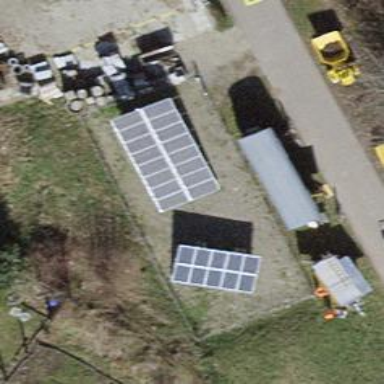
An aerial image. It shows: Solar photovoltaic panel generator.